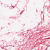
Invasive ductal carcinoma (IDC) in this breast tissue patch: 0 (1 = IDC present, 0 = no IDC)